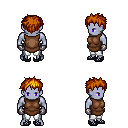
a pixel art fantasy rpg character, male body template, dark elf, purple skin, brown tunic, white pants, dark blonde bedhead hairstyle, metal gloves, ghillies, four views (front, back, left, right), 2x2 character sprite sheet, small pixel art, hard edges, no anti-aliasing